Question: Find the horizontal coordinate of the first time the ball hits the ground. The result is rounded down to the nearest integer. Note that when a collision occurs, there is no horizontal energy loss, and the vertical speed is reduced to 0.9 times the original speed.
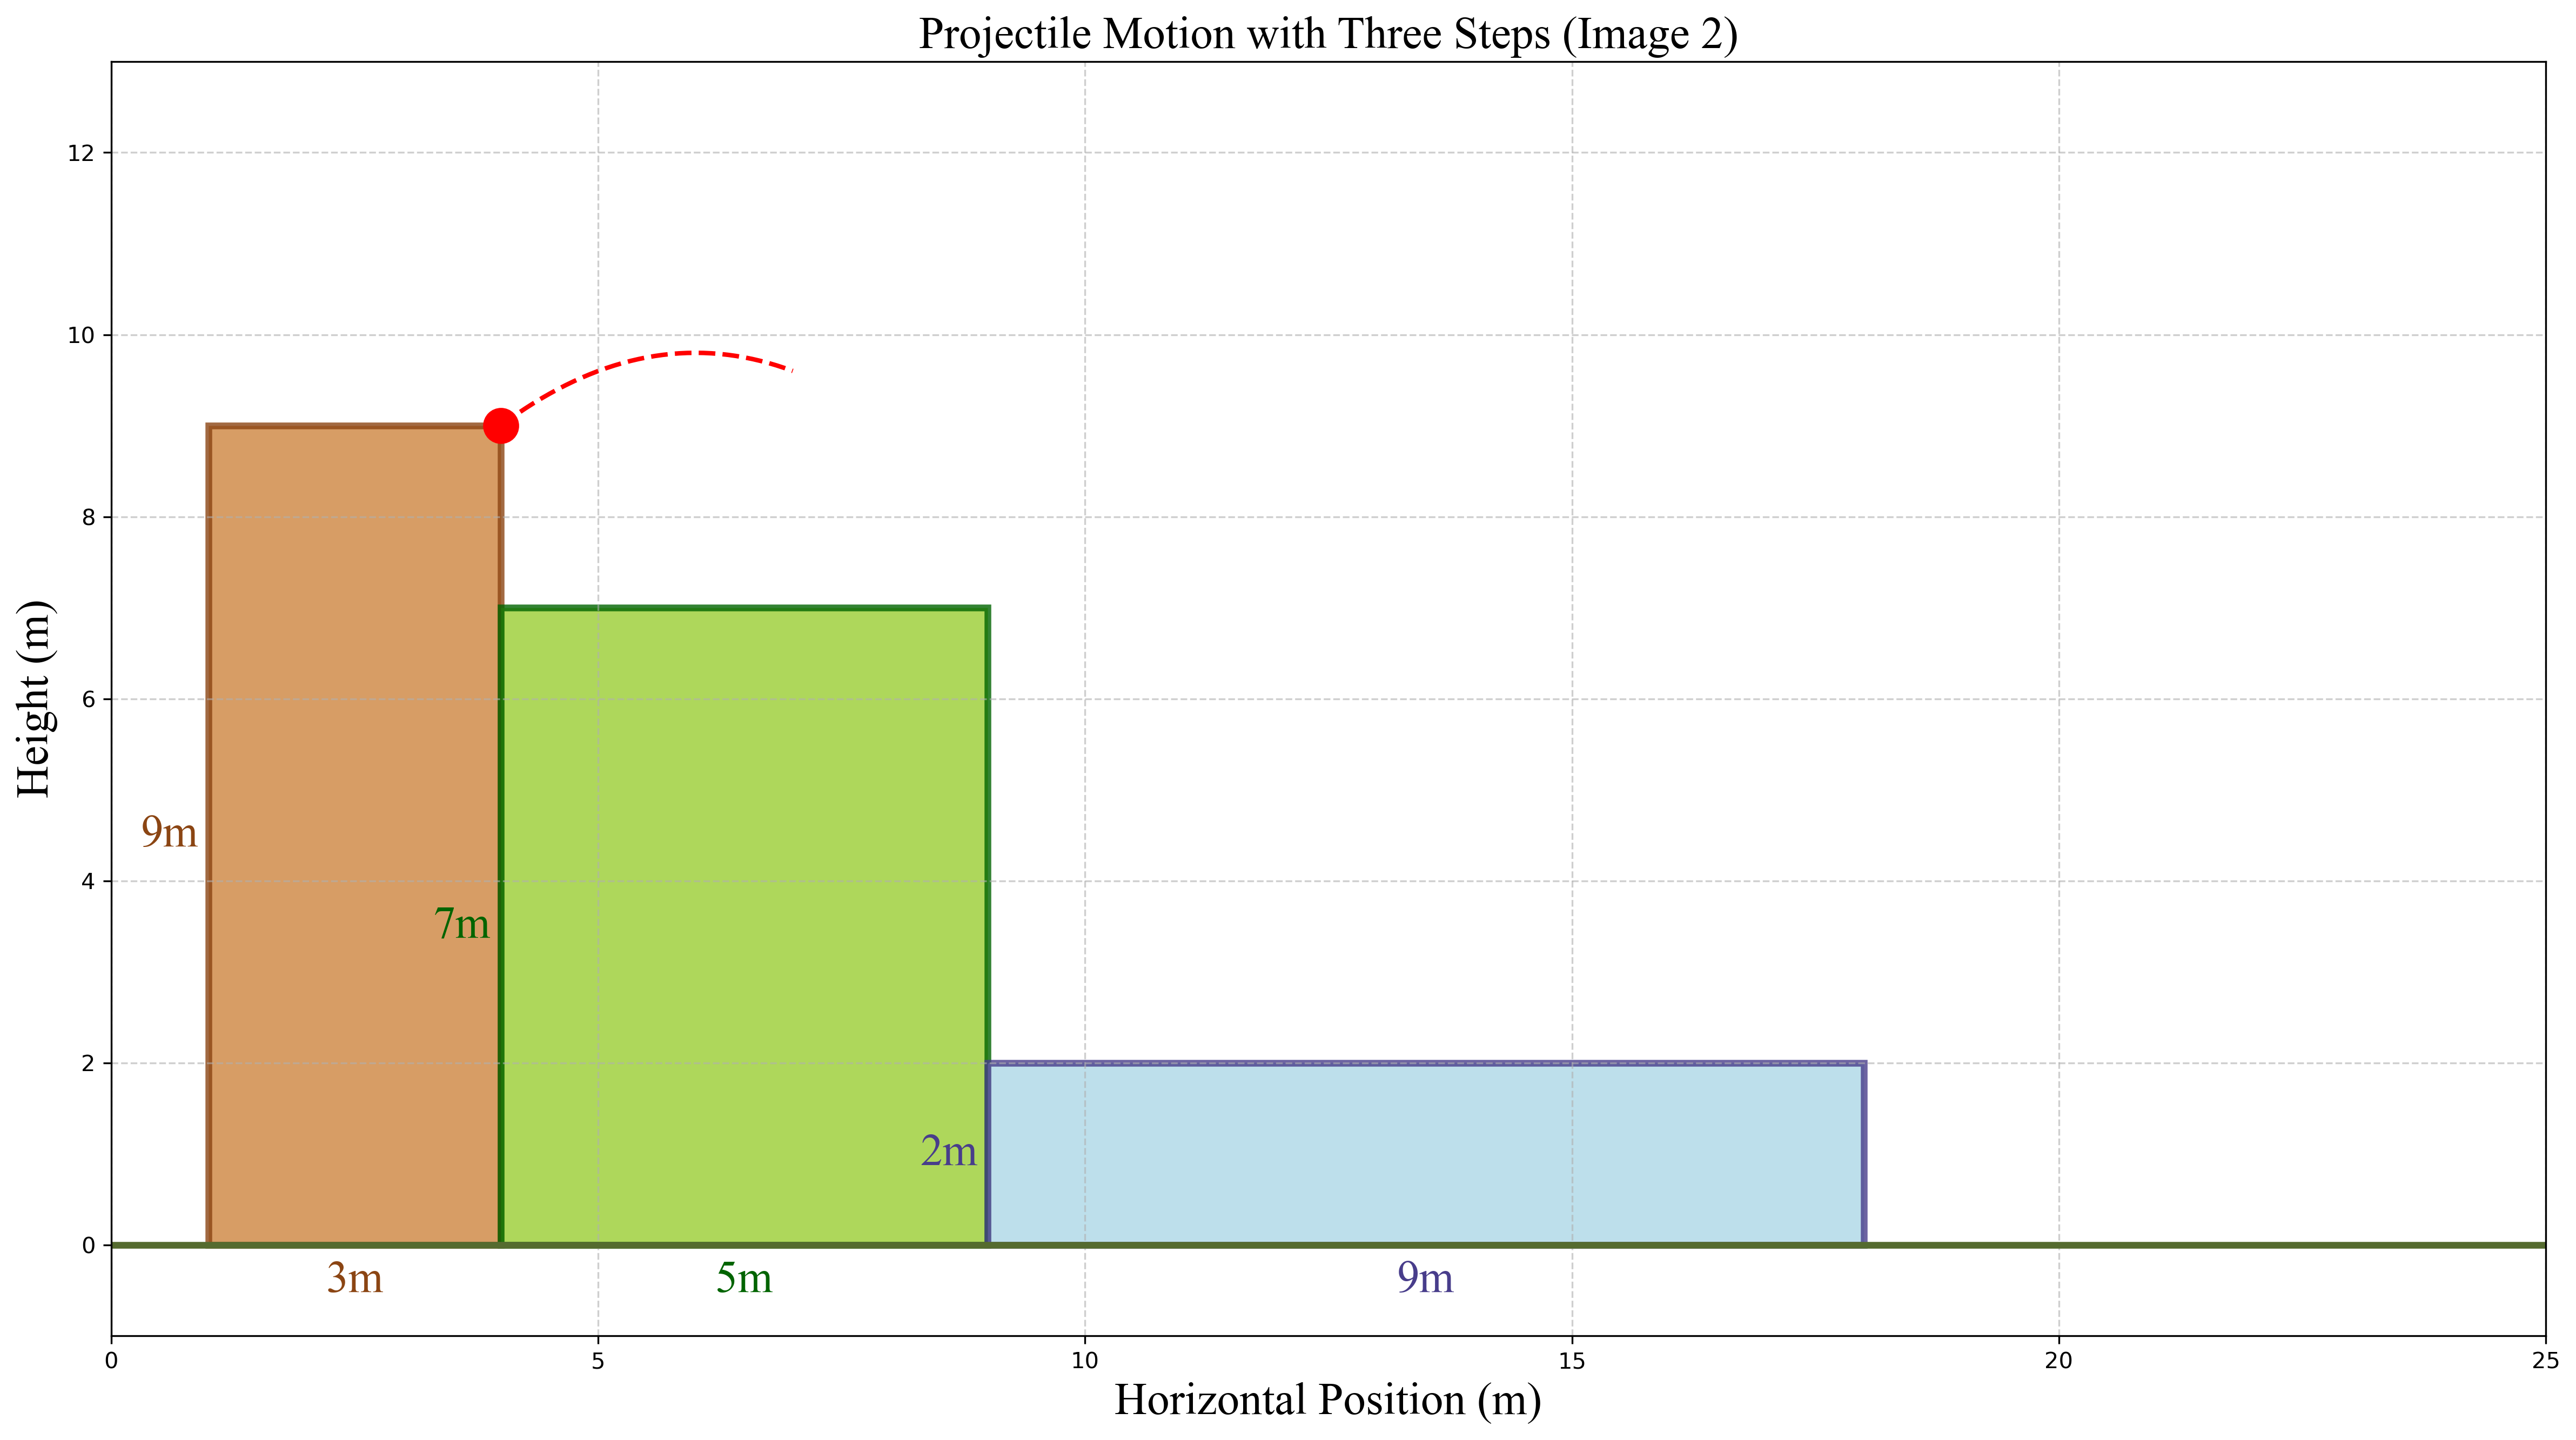
Answer: 24